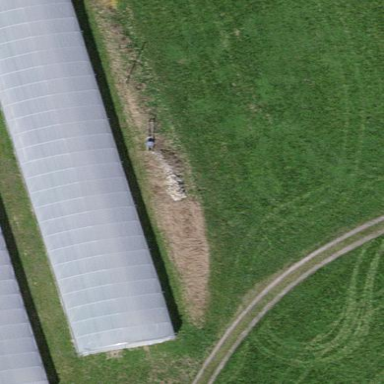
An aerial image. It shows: Greenhouse.